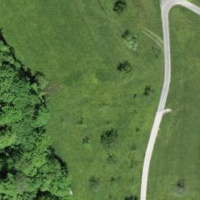
EUNIS habitat code: 25
Species observed at this site:
Melittis melissophyllum